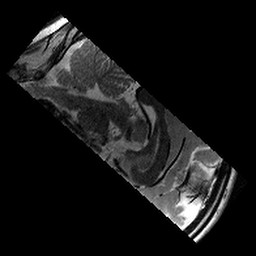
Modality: T2w
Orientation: sagittal
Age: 11
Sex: male
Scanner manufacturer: siemens
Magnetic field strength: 3 T
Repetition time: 9.23 s
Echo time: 0.067 s